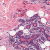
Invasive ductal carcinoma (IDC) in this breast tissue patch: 0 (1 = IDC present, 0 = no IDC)